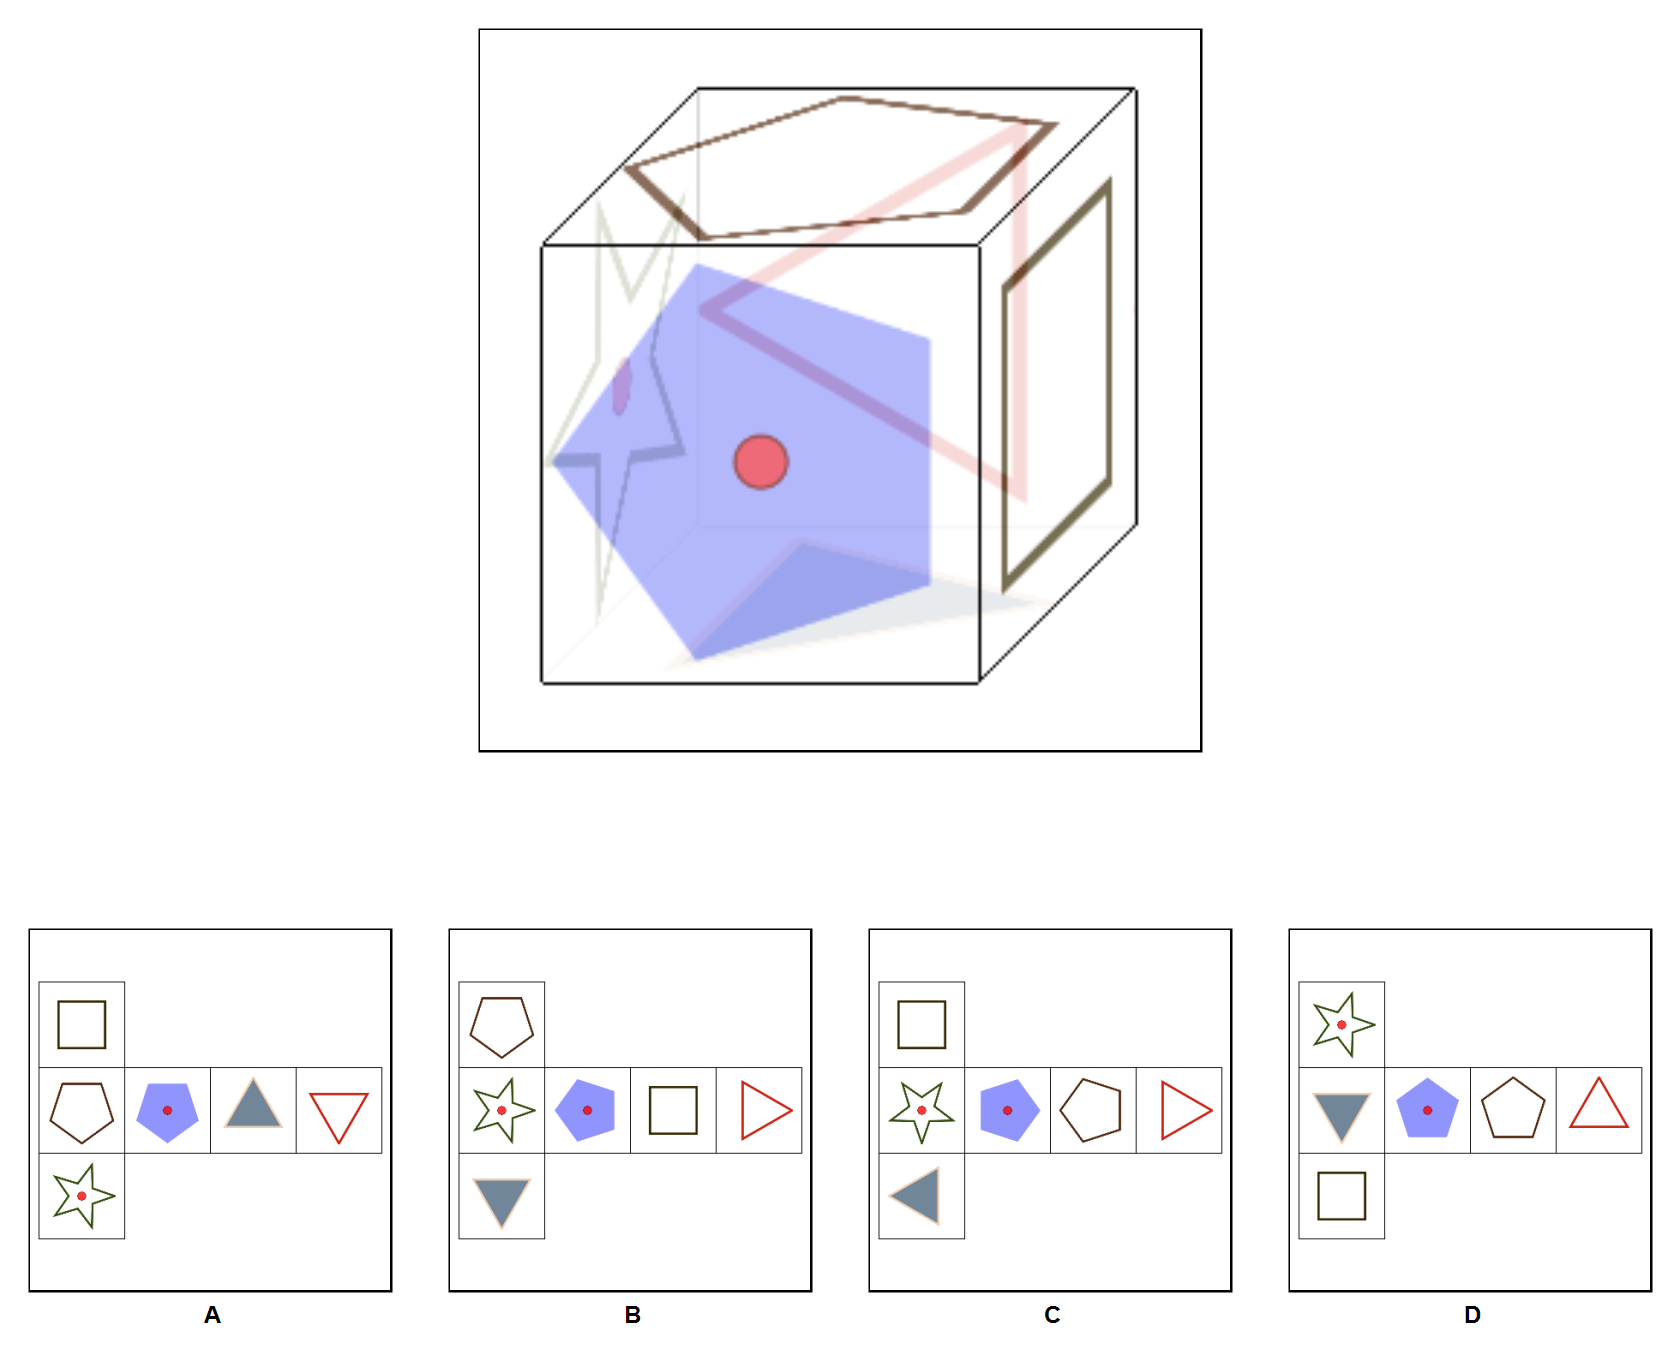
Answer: C